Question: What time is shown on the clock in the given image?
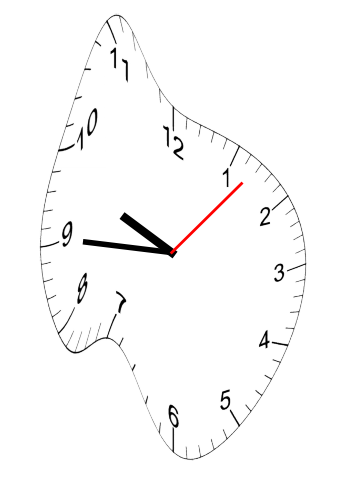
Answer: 09:45:07